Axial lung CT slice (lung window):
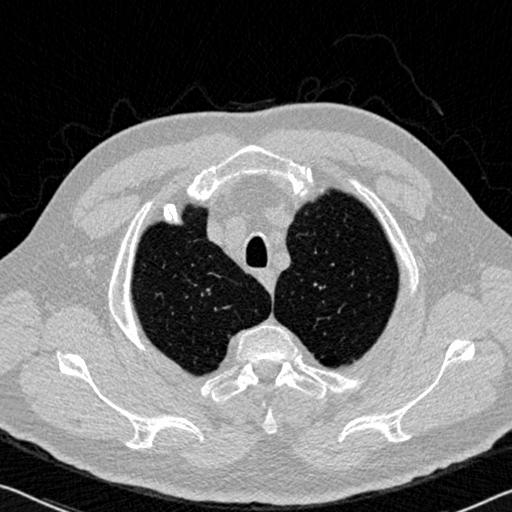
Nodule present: no